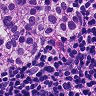
Metastatic tissue present: yes